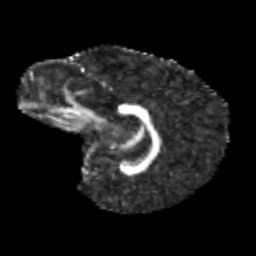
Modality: FA
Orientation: sagittal
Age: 9
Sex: female
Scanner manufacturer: siemens
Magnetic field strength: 3 T
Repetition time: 3.8 s
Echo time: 0.07 s